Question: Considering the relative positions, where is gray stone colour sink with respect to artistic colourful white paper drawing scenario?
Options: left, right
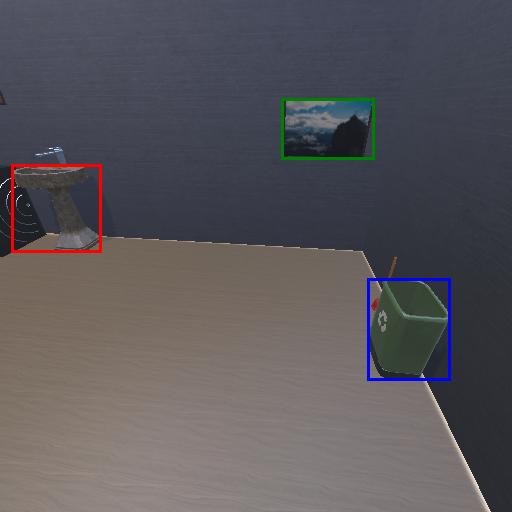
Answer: left